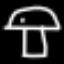
Label: mushroom